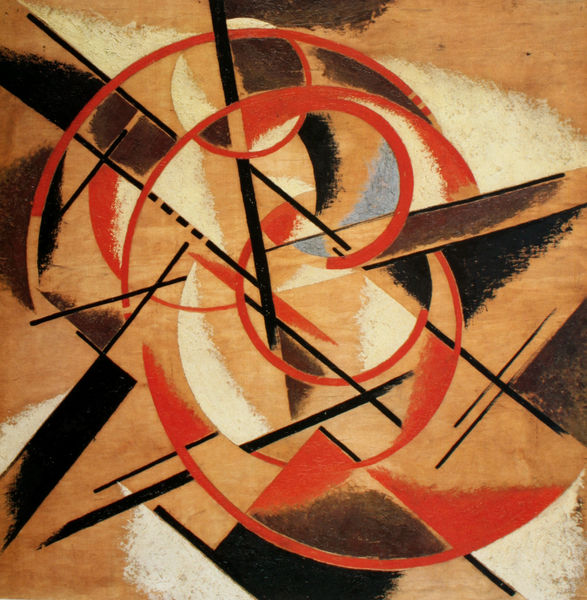
Titel: Raum-Kraft-Konstruktion Nr. 175,78
Künstler: Ljubow Popowa
Institution: Art Co. Ltd. (Sammlung George Costakis)
Schlagwörter: blau, gemälde, weiß, komposition, kubismus, ocker, bewegung, braun, grau, kreide, orange, schwarz, rot, beige, felder, kreis, rund, papier, moderne, russland, abstrakt, flächen, modern, formen, linien, gerade, streifen, balken, ring, striche, rechtecke, bögen, punkte, kurven, eckig, ringe, linie, farbflächen, form, durcheinander, strich, dynamik, kreise, halbrund, flecken, geometrisch, dynamisch, zentrum, drehung, dreiecke, welt, kanten, spirale, geometrie, klee, geraden, kandinsky, konstruktivismus, halbkreise, gestrichelt, zirkel, miro, splitter, überschneidungen, energie, parallellen, balcken, energetisch